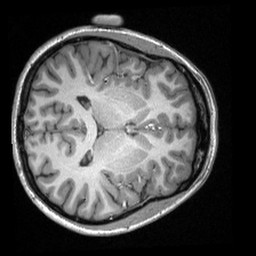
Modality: T1w
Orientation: axial
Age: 25
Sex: female
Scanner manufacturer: siemens
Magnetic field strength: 3 T
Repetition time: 2.3 s
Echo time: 0.00308 s